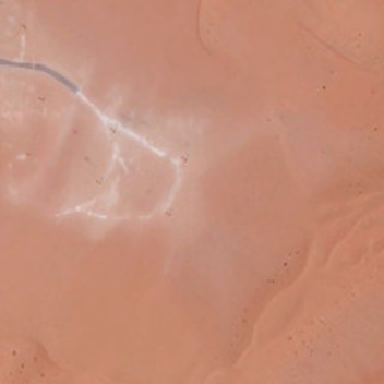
Narrow road of wide desert .